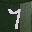
Label: 7